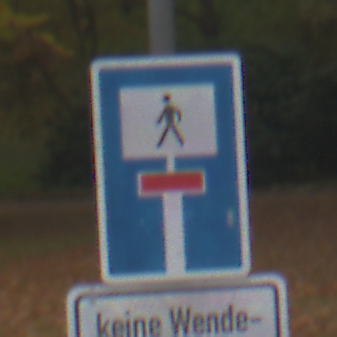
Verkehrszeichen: SackgasseFussgaengerDurchlaessig
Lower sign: HinweisGeaenderteVorfahrtVerkehrsfuehrungVerkehrsregelung3
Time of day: Midday
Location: Outdoor (Nature)
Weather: Overcast
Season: Autumn
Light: Natural